Field crop: maize
Growth stage: 2
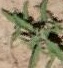
Species: atriplex